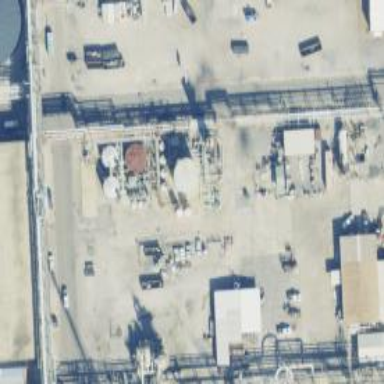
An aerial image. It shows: Storage tank that is man-made.